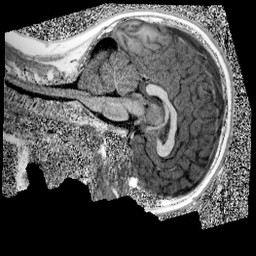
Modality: UNIT1
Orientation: sagittal
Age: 11
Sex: male
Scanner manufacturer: siemens
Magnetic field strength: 3 T
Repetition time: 4 s
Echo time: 0.00299 s